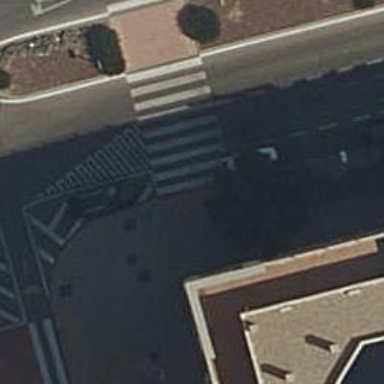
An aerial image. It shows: Zebra crossing on the road.